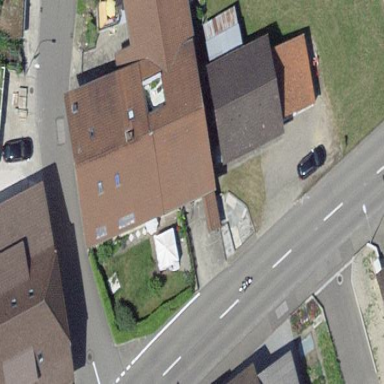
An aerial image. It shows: Building with tiled roof.